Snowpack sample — Rabbit Ears Pass, Jackson County, Colorado, USA (12/17/25, 1:08 PM MST)
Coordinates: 40.387, -106.625
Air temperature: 34 °F
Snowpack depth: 46 cm
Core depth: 20 cm
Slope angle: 6°, slope face: 165°
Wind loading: medium
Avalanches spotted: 0
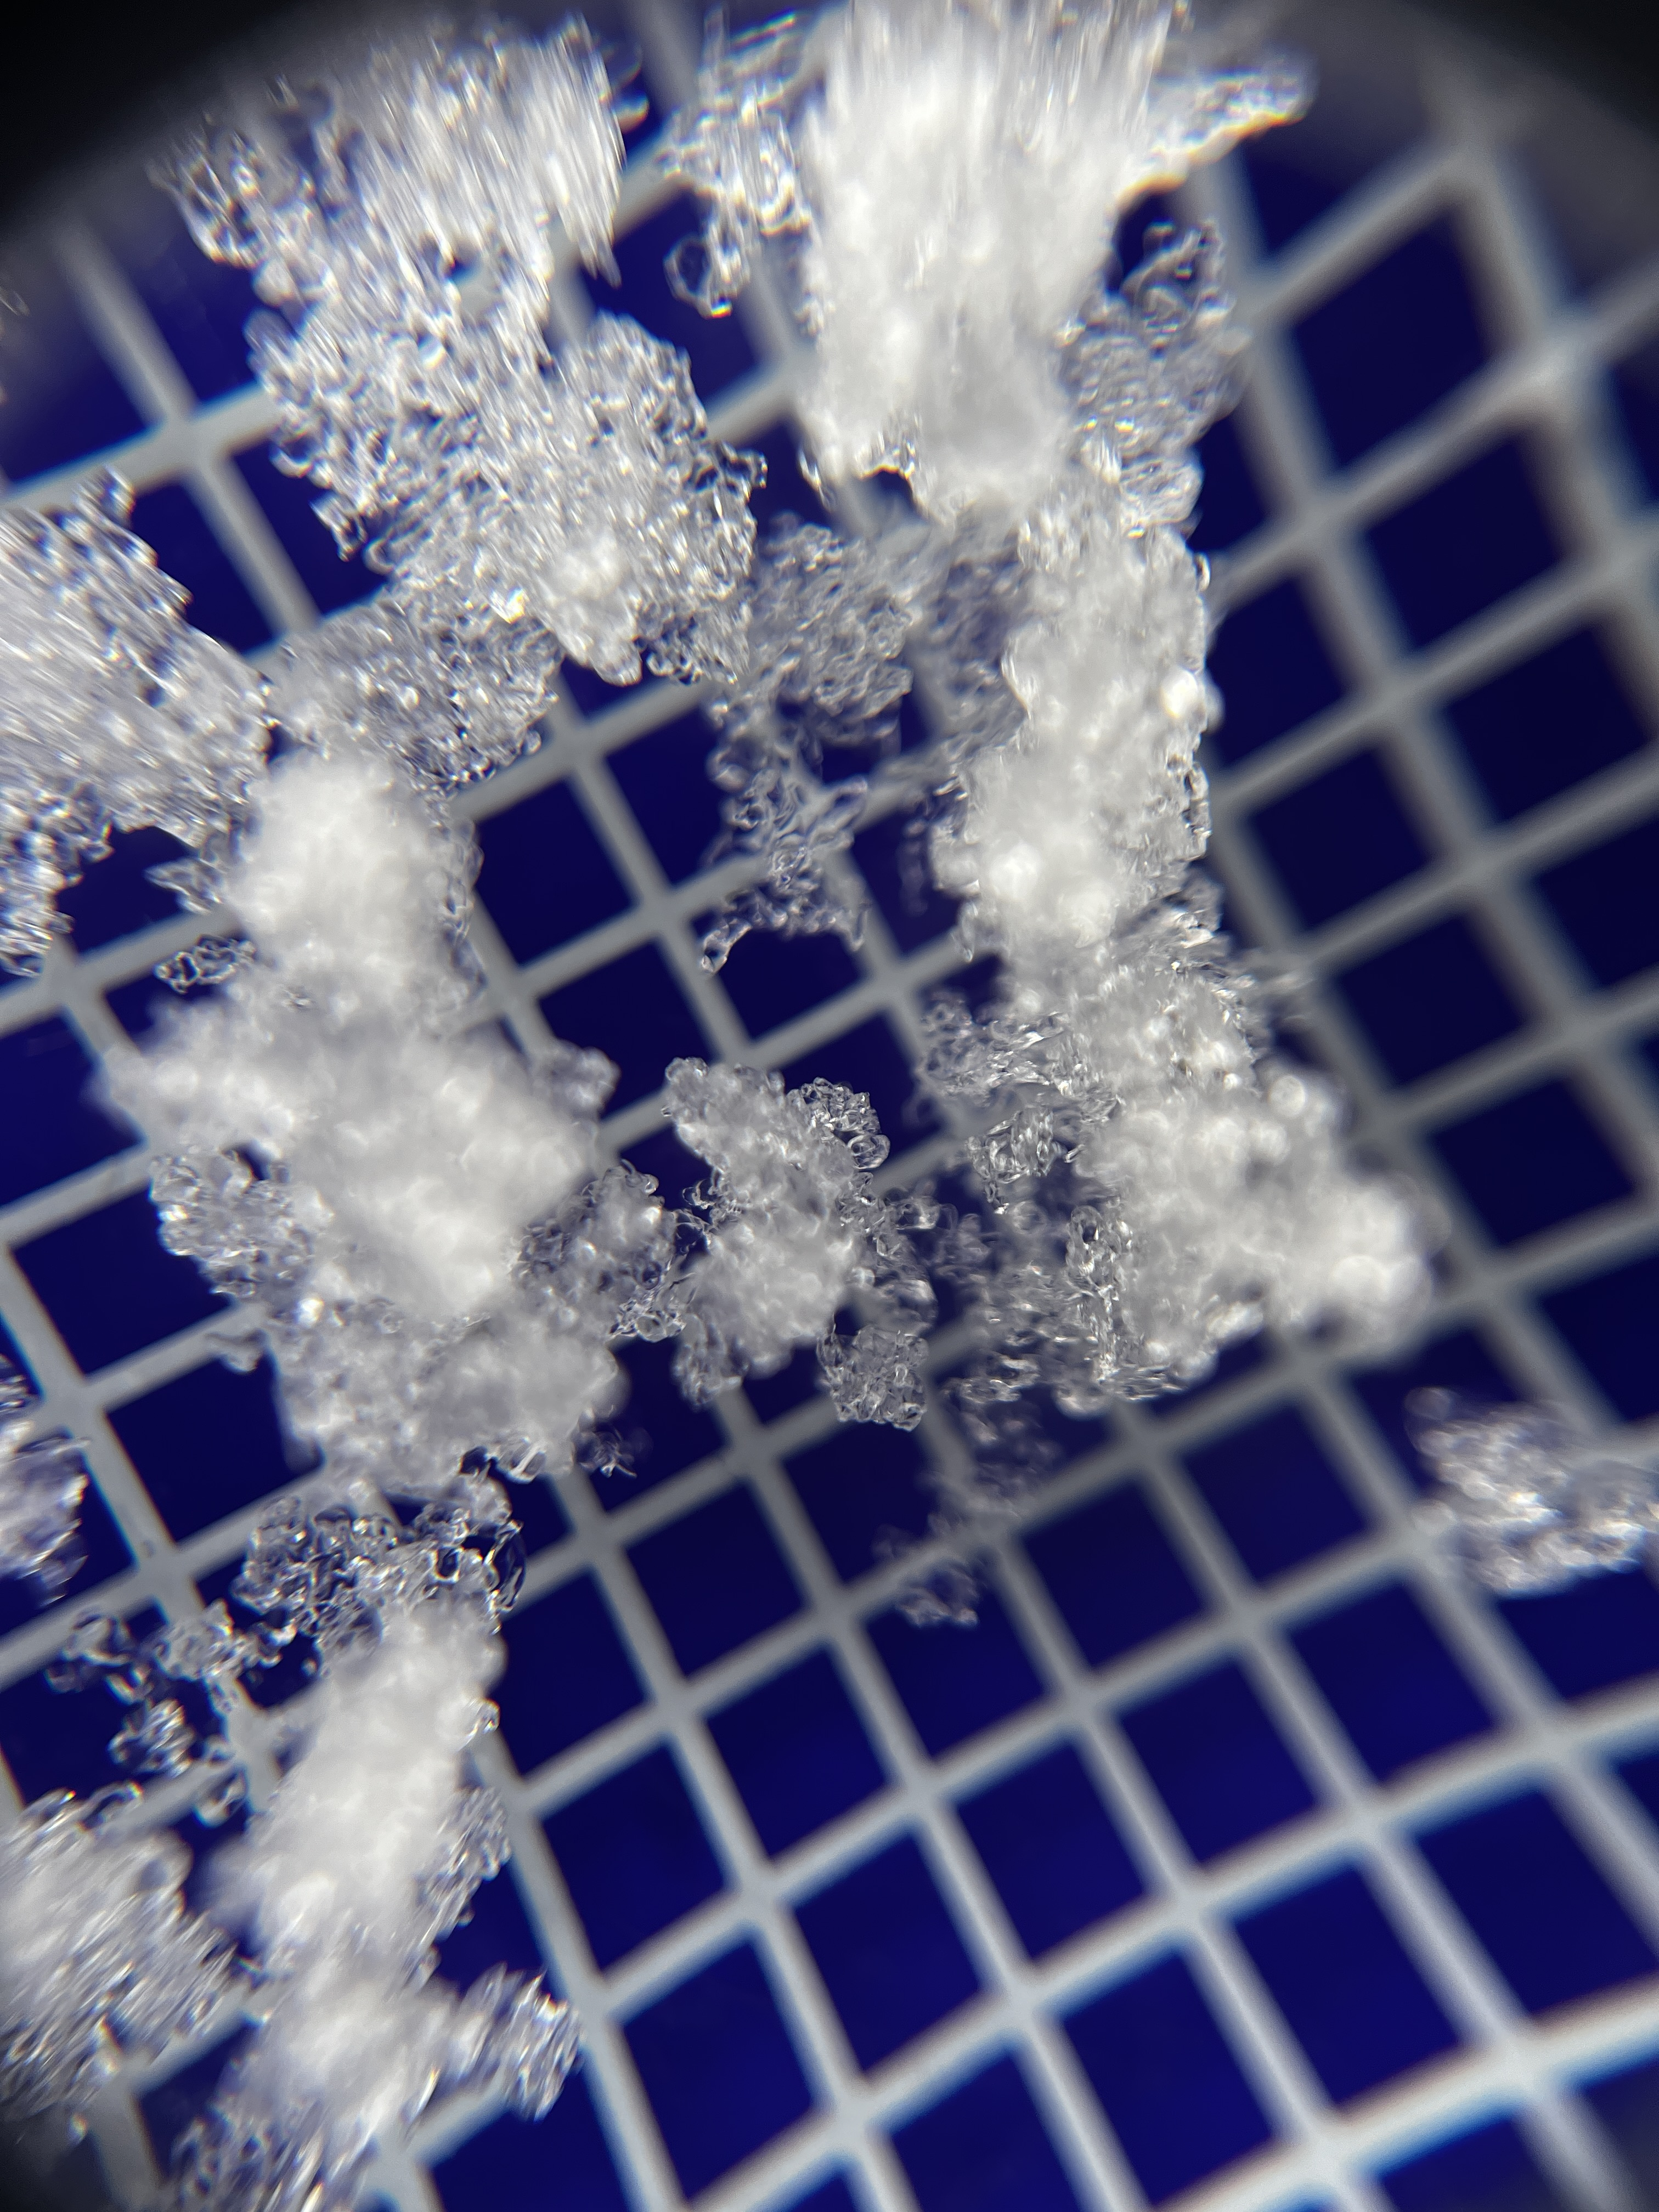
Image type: magnified_profile
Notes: No avalanches spotted nearby, although collected in a meadowy area with minimal risk on this face of the pass.